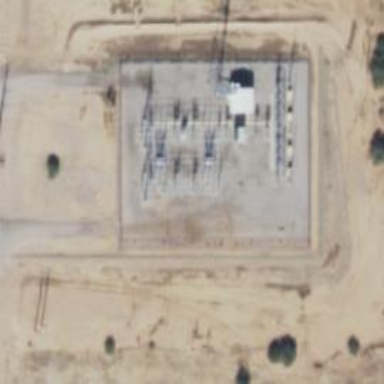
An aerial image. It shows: Switch for power supply.